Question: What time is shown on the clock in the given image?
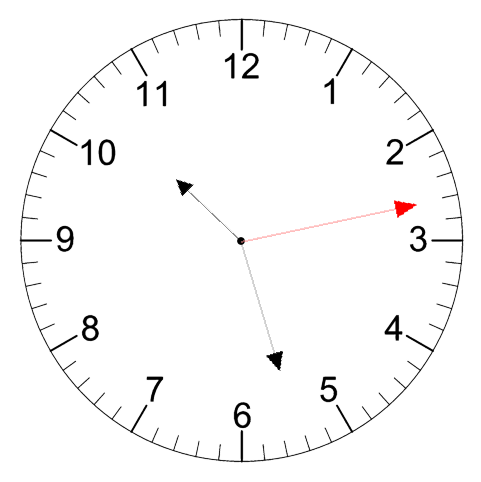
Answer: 10:27:13